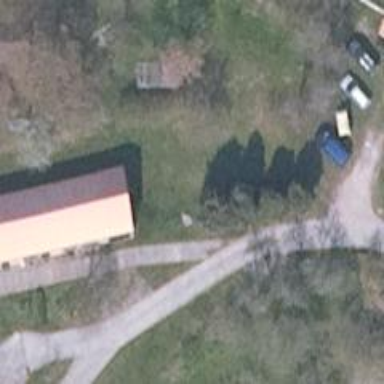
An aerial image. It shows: Driveway.